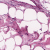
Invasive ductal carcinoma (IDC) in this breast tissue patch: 0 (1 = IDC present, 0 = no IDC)